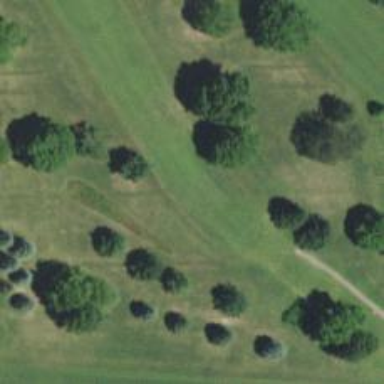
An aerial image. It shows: Golf hole.